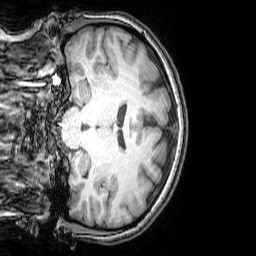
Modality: T1w
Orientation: coronal
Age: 22
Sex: female
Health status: healthy
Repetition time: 0.081 s
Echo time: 0.037 s